Question: I'd like to scrap this website : <URL> , the french version of meetic.com .
The goal is to know how many people are connected (diplayed on the top of the page) after .
Here is the spider : ( are real login if you want to try something)
'''
from scrapy.spider import BaseSpider
from scrapy.selector import HtmlXPathSelector
from scrapy.http import FormRequest, Request
from meetic.items import MeeticItem
class MeeticSpider(BaseSpider):
name = "meetic"
allowed_domains = ["meetic.fr"]
start_urls = ["http://www.meetic.fr/"]
def parse(self, response):
print 'TEST1'
return [FormRequest.from_response(response, formdata={'log': 'kobeddl', 'pwd': 'stack123456'}, callback=self.after_login)]
def after_login(self, response):
# check login succeed before going on
if "authentication failed" in response.body:
self.log("Login failed", level=log.ERROR)
print 'TEST2'
return
# We've successfully authenticated, let's have some fun!
else:
print 'TEST3'
return Request(url="http://www.meetic.fr/scheduler.php?url=", callback=self.parse_tastypage)
def parse_tastypage(self, response):
hxs = HtmlXPathSelector(response)
item = MeeticItem()
item['nb'] = hxs.select('/html/body/div/div/div/div/div/div/ul/li[2]/a/div/span').extract()
print 'TEST4'
return item
'''
Here is the result in the command prompt :
as you can see, only the first print statement 'TEST1' is working.
I'm new with python and scrapy, so the reason is probably stupid.
I think there is a mistake in my spider, here : 'if "authentication failed" in response.body:'
I found that in an other spider, but I don't know how to adjust it to this spider.
I also changed the user agent in the setting file
'USER_AGENT = 'Mozilla/5.0 (X11; Linux x86_64; rv:7.0.1) Gecko/20100101 Firefox/7.7''
Thanks in advance
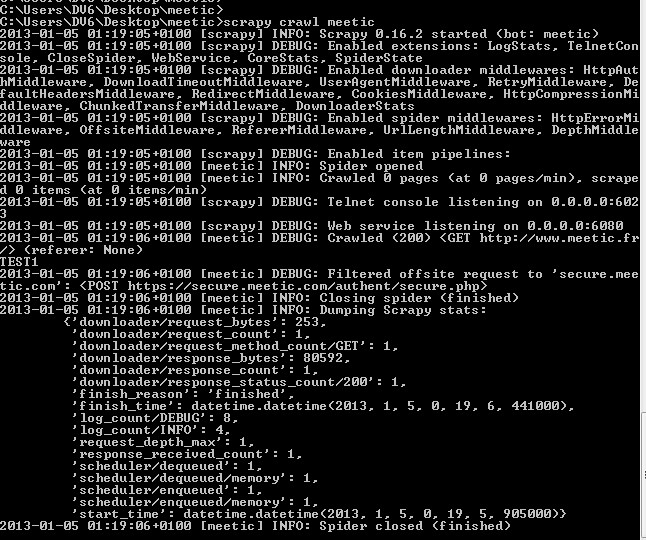
Answer: If you look closely at the output, you will see a line that says "Filtered offsite request to...". That's because the action of the form is secure.meetic.com. You need to add that domain to the 'allowed_domains' attribute on the spider, so that it doesn't get filtered.